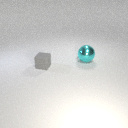
small gray rubber cube to the left of large cyan metal sphere